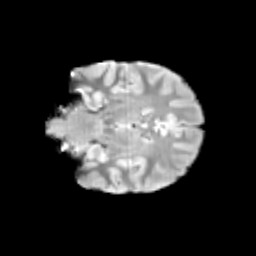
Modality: T2w
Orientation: coronal
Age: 12
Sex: female
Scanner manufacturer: siemens
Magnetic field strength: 3 T
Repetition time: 3.8 s
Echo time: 0.07 s